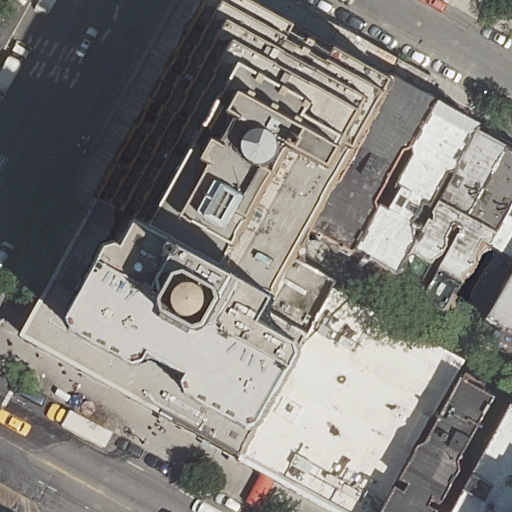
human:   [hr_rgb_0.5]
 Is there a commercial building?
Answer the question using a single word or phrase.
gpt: yes

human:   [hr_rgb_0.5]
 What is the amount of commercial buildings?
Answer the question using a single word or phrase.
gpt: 1

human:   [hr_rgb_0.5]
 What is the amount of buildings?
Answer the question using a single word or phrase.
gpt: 11

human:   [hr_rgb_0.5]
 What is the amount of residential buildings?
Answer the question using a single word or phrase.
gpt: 10

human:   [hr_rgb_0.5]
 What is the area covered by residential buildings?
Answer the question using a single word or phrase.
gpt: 3058m2

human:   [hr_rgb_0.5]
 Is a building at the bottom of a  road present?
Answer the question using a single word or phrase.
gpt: yes

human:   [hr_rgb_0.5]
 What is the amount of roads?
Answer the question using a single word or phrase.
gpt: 3

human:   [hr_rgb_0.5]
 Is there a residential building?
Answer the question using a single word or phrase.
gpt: yes

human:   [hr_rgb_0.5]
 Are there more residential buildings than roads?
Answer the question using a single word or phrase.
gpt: yes

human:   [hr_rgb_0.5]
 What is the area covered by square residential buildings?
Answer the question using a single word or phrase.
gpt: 0m2

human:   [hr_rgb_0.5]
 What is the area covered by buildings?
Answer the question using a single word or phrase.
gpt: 3075m2

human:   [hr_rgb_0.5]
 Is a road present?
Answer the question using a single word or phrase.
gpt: yes

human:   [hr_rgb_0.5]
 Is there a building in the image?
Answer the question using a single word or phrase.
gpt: yes

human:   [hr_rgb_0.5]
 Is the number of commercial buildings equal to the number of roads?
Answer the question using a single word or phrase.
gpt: no

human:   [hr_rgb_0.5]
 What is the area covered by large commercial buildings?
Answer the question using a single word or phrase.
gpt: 0m2

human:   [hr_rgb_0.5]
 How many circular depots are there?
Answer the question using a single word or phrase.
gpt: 0

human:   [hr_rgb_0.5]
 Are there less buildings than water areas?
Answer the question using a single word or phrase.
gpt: no

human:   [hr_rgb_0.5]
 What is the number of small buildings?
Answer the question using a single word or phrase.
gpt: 5

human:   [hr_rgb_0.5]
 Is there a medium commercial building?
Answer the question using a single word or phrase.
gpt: no

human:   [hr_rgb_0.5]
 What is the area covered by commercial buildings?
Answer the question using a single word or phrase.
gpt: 16m2

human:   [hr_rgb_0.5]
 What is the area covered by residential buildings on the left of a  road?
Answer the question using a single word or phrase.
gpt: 2063m2

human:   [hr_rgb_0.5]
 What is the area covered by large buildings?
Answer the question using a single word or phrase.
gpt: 1653m2

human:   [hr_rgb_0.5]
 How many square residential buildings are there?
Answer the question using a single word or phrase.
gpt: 0

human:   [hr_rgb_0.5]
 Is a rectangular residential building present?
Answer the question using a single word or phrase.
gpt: yes

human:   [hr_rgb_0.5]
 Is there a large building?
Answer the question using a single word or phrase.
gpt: yes

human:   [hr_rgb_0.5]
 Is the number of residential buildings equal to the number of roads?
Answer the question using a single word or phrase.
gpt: no

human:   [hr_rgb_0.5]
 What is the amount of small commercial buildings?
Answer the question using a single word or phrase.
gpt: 1

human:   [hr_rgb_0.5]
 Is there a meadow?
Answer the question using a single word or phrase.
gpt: no

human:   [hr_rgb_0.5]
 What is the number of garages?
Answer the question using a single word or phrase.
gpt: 0

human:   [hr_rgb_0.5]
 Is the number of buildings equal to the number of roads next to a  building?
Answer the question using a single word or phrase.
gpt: no

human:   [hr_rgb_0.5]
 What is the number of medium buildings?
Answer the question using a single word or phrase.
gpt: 5

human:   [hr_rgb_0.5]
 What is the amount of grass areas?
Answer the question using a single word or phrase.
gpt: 0

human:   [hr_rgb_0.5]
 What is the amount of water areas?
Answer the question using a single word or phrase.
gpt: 0

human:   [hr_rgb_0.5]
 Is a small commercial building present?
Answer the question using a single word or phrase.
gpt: yes

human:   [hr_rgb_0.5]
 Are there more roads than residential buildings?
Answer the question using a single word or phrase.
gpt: no

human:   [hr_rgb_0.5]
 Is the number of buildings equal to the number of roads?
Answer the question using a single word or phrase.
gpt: no

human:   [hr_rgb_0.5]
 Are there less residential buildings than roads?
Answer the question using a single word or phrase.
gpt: no

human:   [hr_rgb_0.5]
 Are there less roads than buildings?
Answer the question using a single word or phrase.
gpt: yes

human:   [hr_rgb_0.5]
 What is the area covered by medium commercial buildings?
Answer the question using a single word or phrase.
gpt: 0m2

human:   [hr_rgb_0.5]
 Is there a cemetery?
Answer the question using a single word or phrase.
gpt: no

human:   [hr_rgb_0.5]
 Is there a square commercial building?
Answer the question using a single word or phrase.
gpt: no

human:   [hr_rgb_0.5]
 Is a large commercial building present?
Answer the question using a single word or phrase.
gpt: no

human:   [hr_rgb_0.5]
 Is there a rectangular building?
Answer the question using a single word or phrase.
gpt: yes

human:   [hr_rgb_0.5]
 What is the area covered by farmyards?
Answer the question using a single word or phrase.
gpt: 0m2

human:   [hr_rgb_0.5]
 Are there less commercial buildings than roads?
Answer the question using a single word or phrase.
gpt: yes

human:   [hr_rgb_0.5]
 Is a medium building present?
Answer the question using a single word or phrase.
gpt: yes

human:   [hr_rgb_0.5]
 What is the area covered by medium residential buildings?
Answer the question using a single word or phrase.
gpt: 1256m2

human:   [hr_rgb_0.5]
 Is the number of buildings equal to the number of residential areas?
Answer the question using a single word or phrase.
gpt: no

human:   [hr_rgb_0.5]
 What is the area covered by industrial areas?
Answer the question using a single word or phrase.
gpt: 0m2

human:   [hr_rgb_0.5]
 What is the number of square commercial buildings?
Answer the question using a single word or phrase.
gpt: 0

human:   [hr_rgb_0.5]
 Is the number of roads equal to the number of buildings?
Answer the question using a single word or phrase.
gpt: no

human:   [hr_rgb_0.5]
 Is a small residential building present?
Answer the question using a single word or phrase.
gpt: yes

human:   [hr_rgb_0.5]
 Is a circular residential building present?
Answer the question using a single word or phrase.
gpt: no

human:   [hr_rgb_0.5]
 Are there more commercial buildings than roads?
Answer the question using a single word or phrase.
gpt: no

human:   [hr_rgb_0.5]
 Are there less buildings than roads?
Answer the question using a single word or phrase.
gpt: no

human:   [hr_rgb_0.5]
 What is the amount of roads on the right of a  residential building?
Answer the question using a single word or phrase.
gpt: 1

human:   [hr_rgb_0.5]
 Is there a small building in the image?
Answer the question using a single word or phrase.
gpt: yes

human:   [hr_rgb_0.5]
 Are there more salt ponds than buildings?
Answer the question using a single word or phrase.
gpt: no

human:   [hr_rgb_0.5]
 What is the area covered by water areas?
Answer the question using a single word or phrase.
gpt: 0m2

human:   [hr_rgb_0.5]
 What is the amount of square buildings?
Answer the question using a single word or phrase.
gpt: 0

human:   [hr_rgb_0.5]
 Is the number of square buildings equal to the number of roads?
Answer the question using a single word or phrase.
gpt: no

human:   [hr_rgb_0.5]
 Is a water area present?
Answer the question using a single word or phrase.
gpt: no

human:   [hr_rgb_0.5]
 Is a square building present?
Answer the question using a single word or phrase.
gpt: no

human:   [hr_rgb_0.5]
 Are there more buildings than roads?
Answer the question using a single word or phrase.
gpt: yes